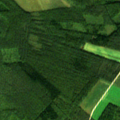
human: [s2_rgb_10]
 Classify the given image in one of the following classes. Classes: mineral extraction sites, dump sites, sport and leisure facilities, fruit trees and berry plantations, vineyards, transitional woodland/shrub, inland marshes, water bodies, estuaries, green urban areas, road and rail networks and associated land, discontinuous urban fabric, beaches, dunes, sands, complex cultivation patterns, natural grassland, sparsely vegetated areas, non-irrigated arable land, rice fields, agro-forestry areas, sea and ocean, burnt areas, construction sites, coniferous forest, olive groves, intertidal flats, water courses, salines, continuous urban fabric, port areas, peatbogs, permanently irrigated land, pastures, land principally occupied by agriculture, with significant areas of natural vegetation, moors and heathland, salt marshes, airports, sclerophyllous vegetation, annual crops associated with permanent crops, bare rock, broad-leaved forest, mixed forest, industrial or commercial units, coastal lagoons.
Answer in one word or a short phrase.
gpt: non-irrigated arable land, coniferous forest, mixed forest, peatbogs